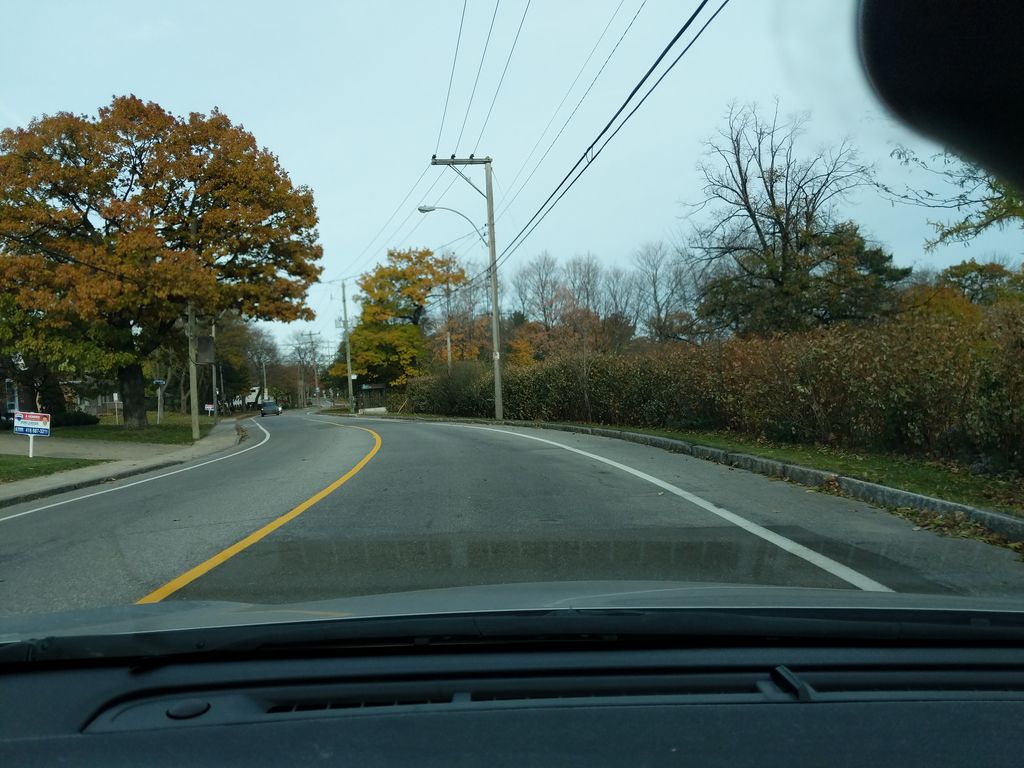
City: quebec_city